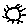
Label: sun